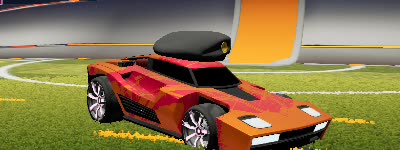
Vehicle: breakout